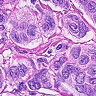
Metastatic tissue present: yes